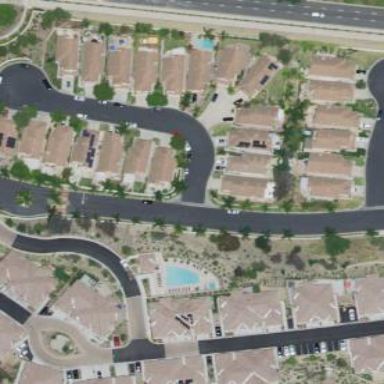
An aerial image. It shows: Condominium within residential area.